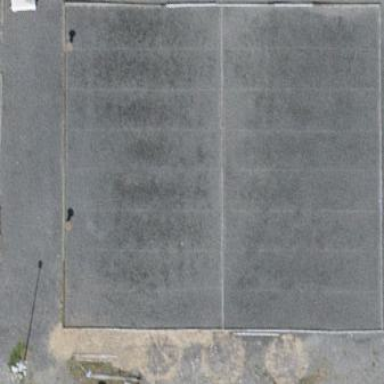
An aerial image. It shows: Boules pitch in the leisure land area.